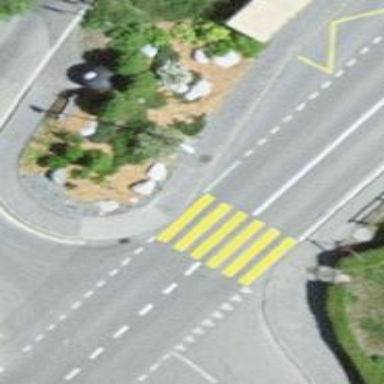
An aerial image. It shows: Crossing on the road.